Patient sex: F
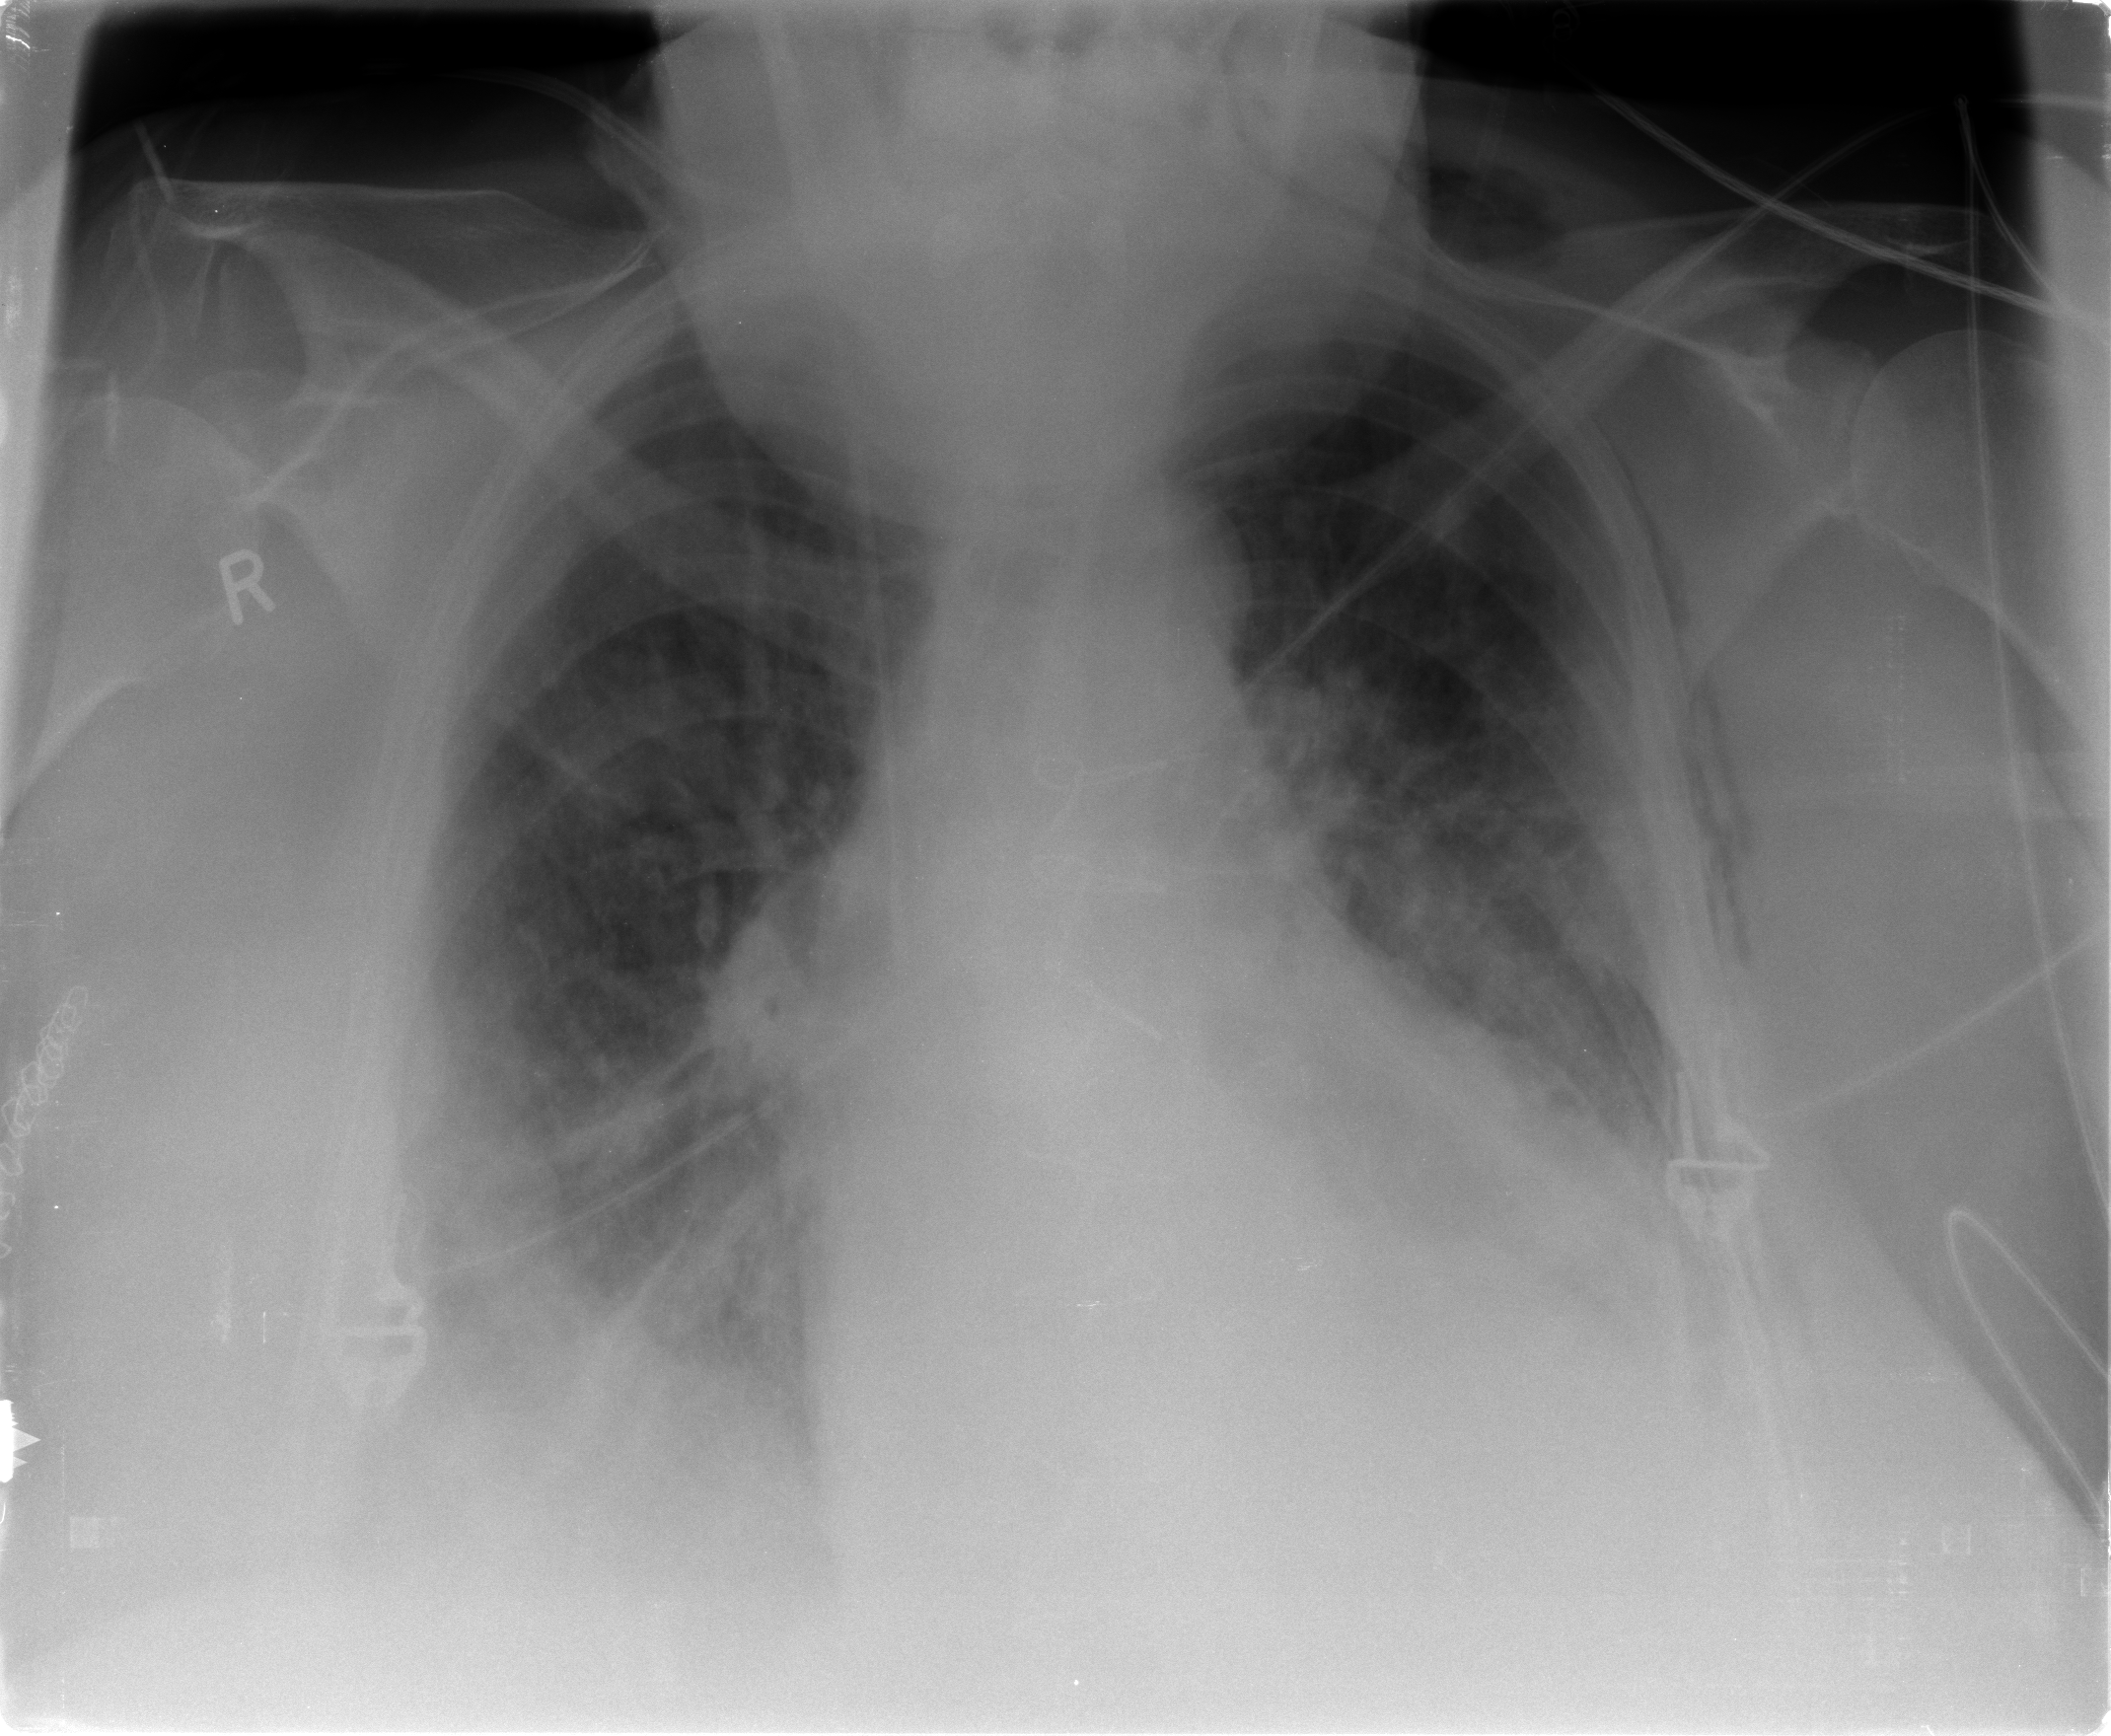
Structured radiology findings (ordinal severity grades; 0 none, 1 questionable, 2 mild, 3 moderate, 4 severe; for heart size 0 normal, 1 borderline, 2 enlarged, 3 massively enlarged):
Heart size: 2
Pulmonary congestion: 2
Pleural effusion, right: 2
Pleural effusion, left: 2
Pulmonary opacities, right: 2
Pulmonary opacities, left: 2
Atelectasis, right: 3
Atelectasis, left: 3